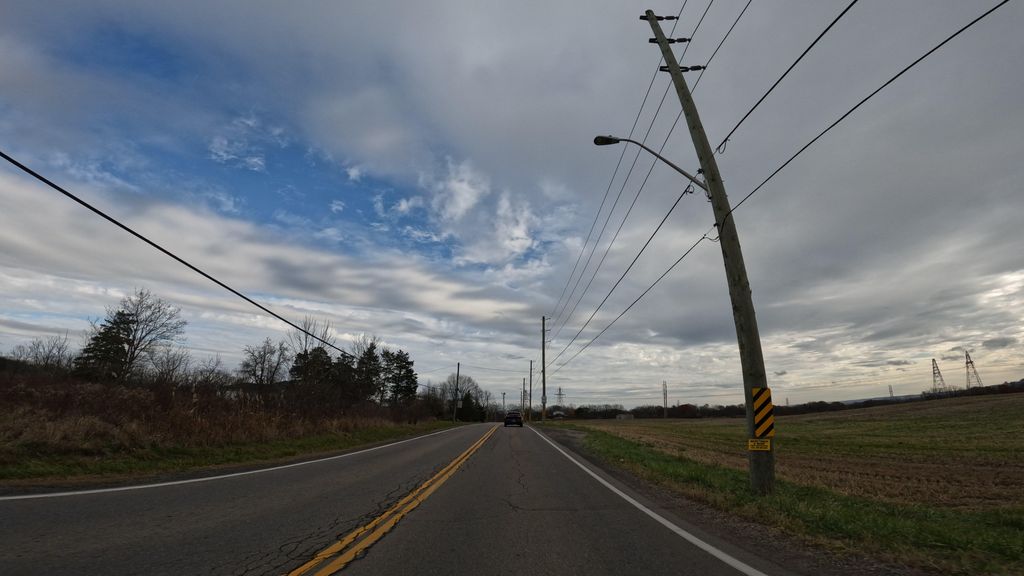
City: hamilton